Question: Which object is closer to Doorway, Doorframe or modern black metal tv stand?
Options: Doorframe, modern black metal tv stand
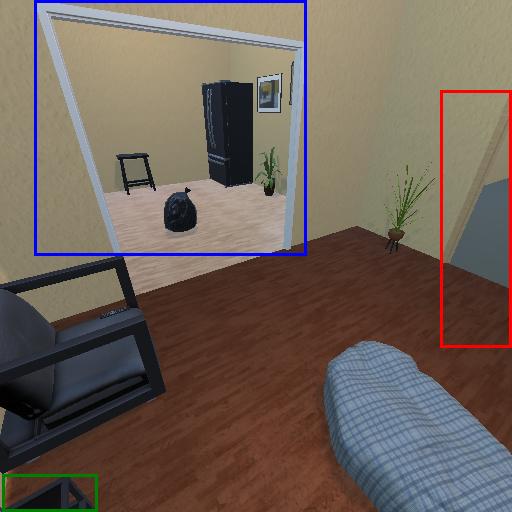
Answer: Doorframe